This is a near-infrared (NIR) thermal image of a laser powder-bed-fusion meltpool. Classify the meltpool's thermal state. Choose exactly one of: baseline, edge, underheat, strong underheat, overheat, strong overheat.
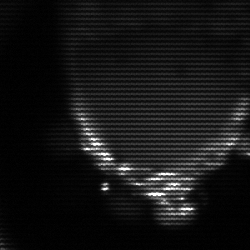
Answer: edge